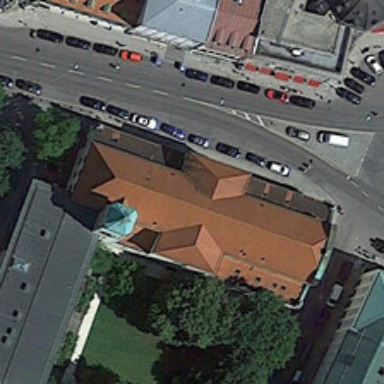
A church with several green trees is near a road .